The image is the raw time-domain waveform of a rolling-element bearing's vibration signal. Determine the bearing's health state. Answer with exactly one of: normal, inner_race, outer_race, ball.
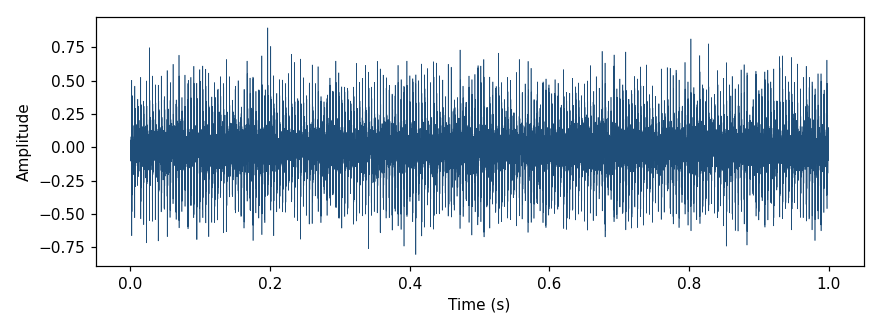
Answer: outer_race